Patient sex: F
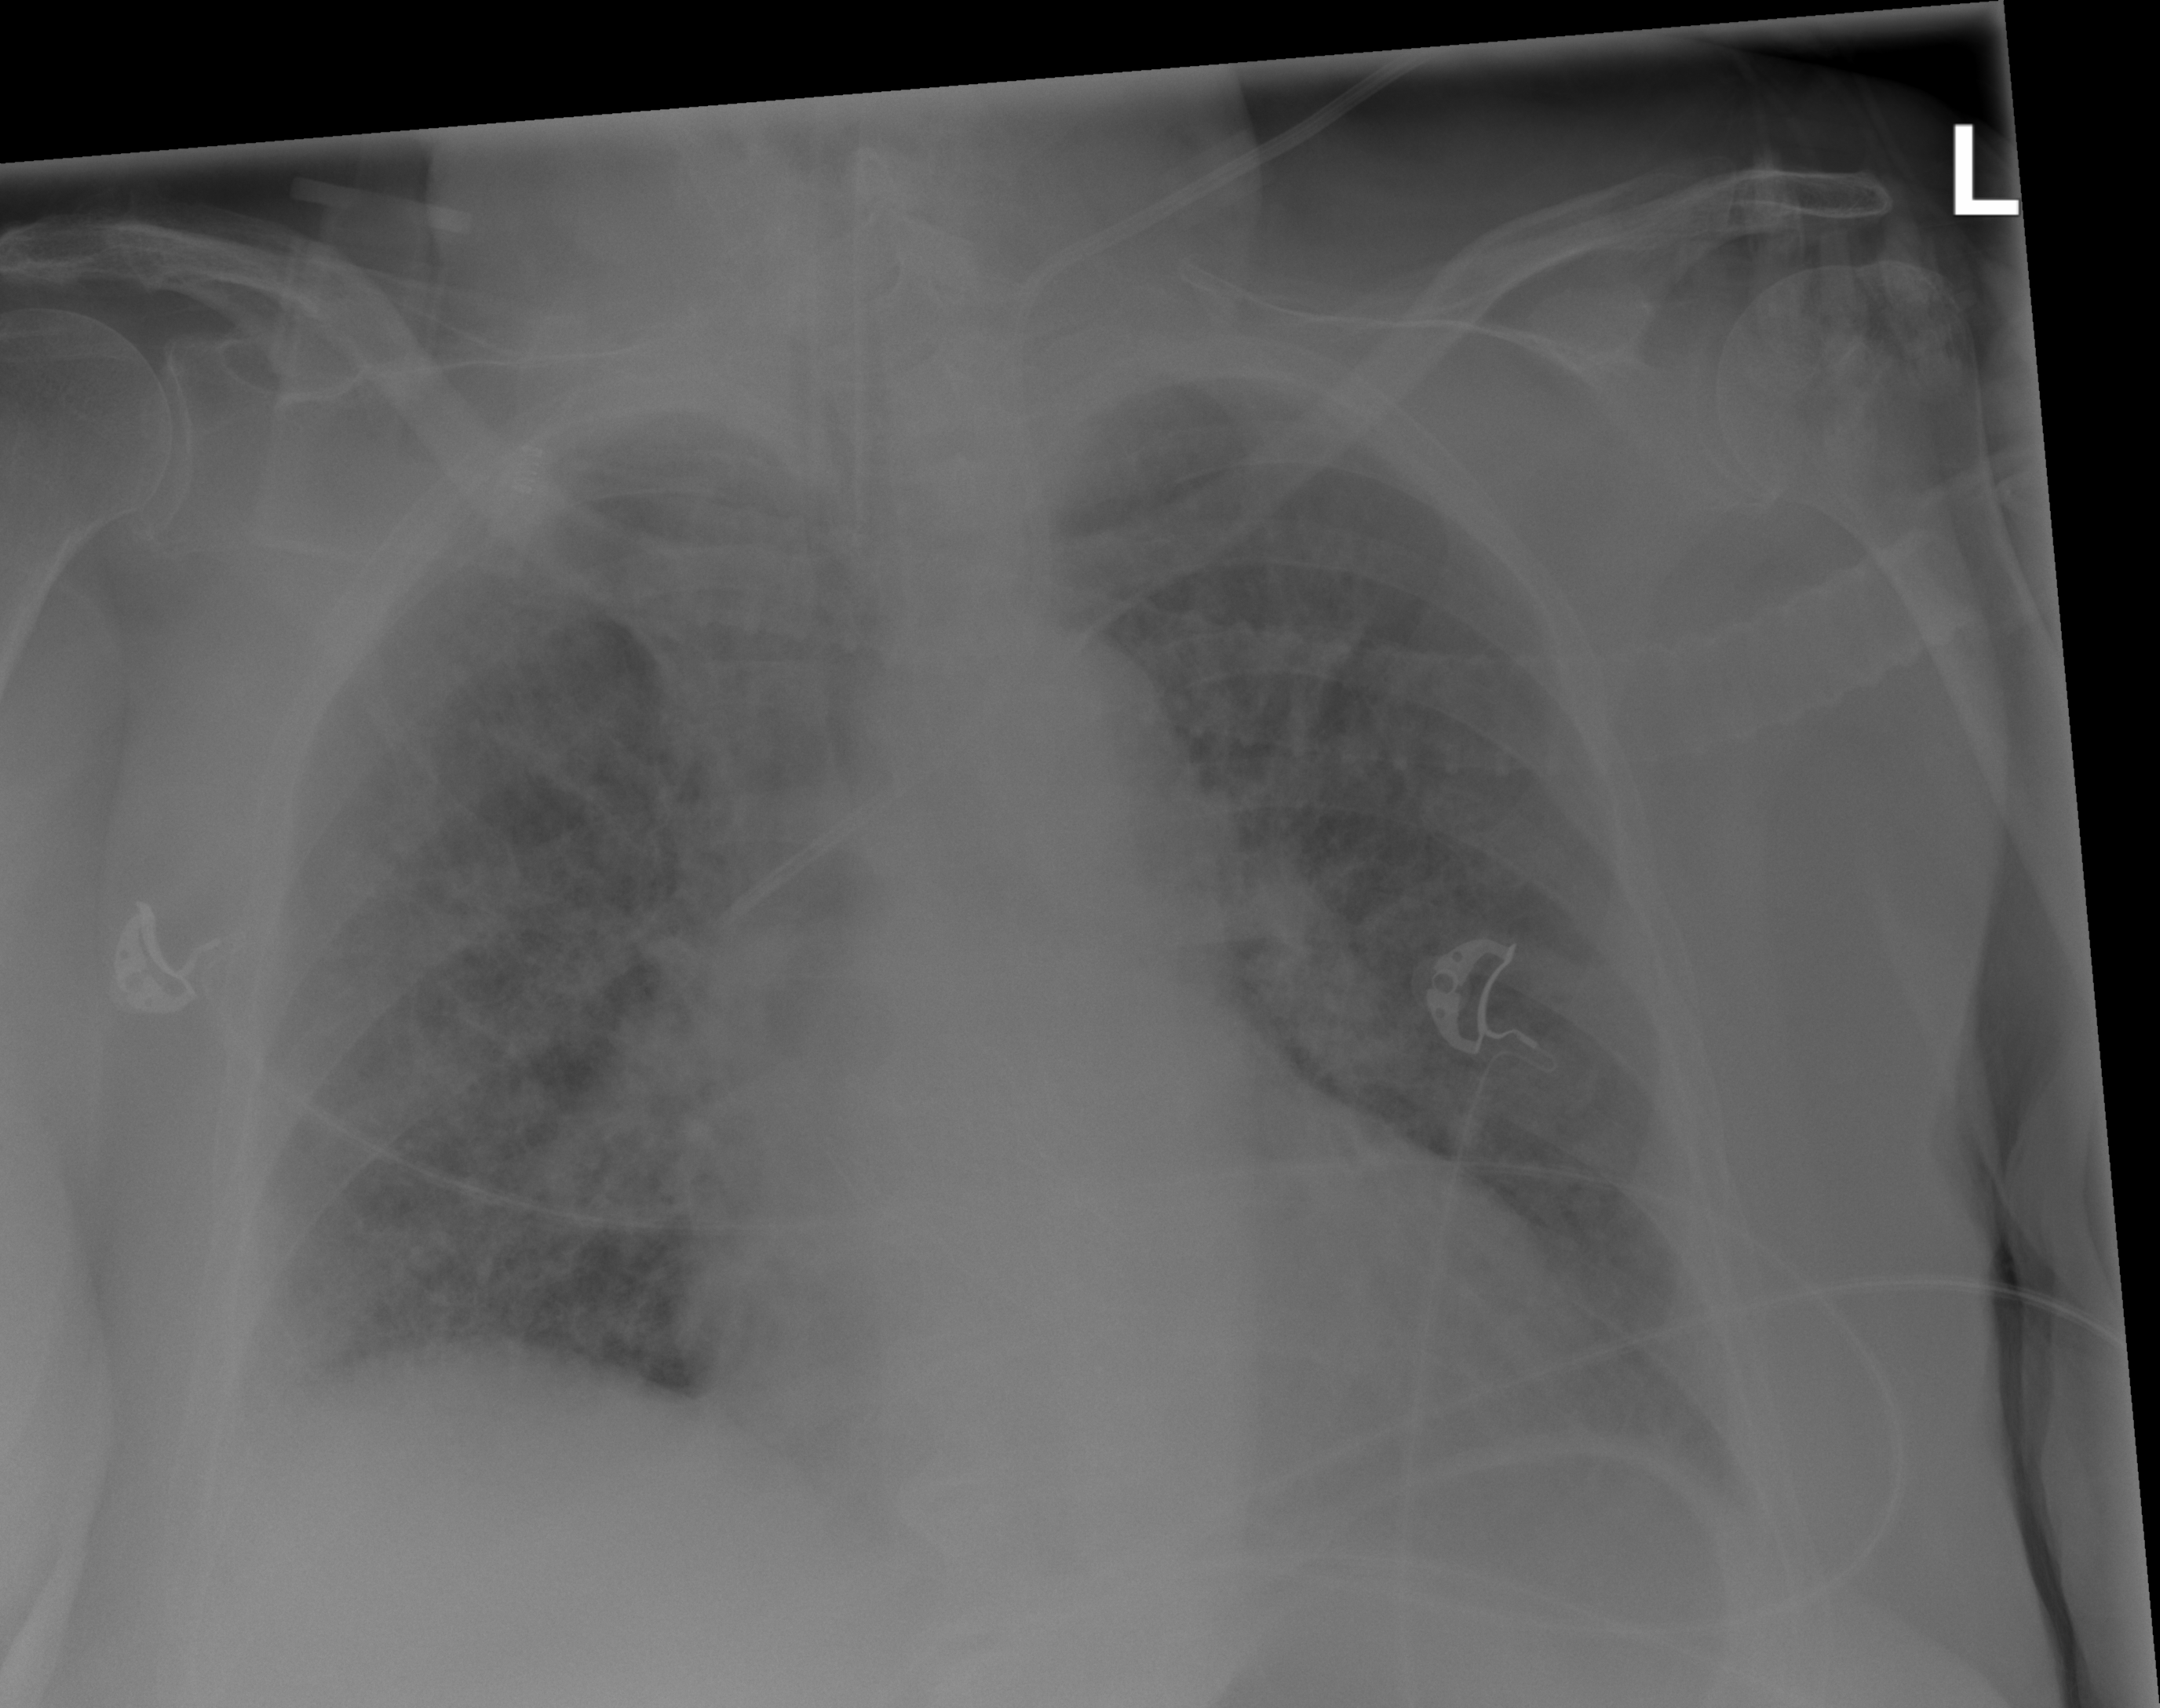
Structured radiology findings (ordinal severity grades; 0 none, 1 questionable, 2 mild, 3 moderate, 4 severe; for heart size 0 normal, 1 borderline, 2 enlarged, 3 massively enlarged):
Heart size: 2
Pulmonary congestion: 0
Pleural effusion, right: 0
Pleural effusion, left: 0
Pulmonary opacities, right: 3
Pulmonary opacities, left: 3
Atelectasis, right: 0
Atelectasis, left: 0